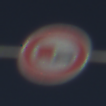
Verkehrszeichen: UeberholverbotKraftfahrzeuge
Umgebung: Outdoor, Nature
Tageszeit: MorningAfternoon
Wetter: Clear
Licht: Natural
Jahreszeit: NotSpecified
Kontrast: HighContrast